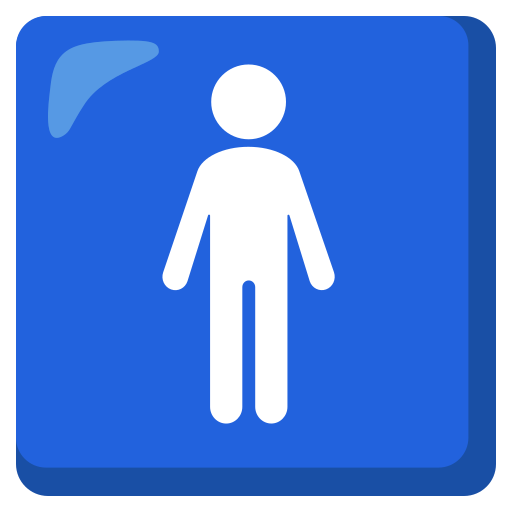
Emoji: 🚹